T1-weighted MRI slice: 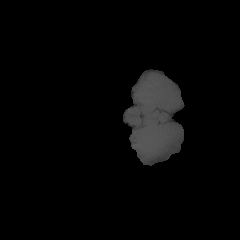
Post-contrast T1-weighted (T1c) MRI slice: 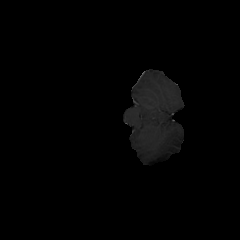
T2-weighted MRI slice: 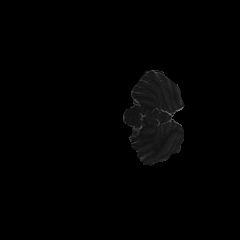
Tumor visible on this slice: no